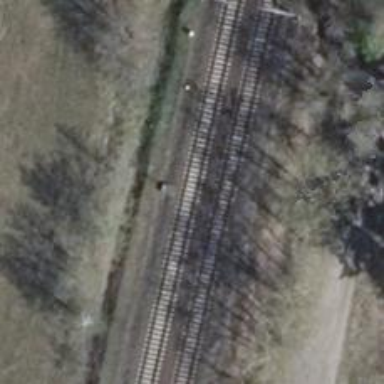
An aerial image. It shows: Railway signal.